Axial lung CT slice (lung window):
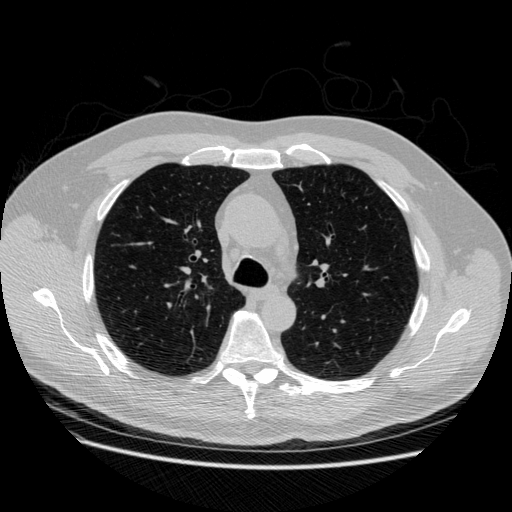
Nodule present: no